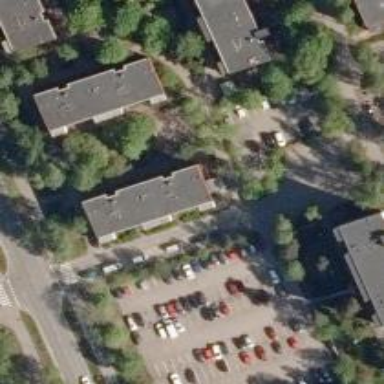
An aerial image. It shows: Kindergarten.